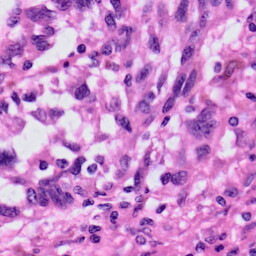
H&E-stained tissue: Skin